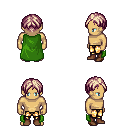
a pixel art fantasy rpg character, male body template, human, tanned skin, green cape, gold greaves, white blonde parted hairstyle, brown shoes, four views (front, back, left, right), 2x2 character sprite sheet, small pixel art, hard edges, no anti-aliasing